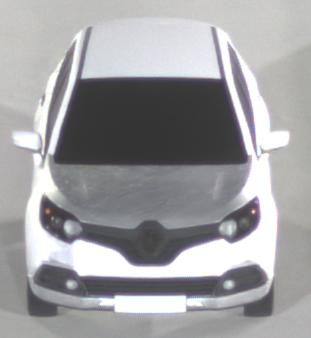
Make: Renault
Model: Captur ENERGY TCe 90
Detailed model: Captur (I)
Model produced from: 2013/06
Model produced until: 2015/05
Doors: 5
Color: white
Road condition: dry road
Daytime: night
Contrast: high contrast